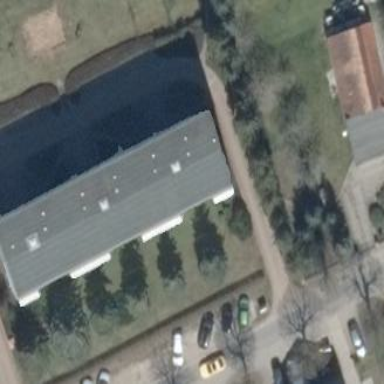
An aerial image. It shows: Flat-roofed apartment building with dimgray roof.